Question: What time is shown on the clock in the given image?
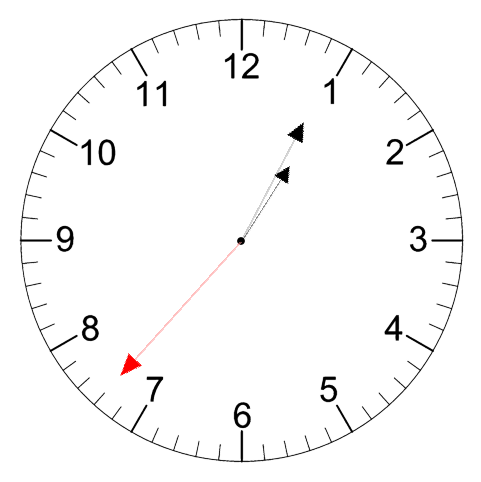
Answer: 01:04:37